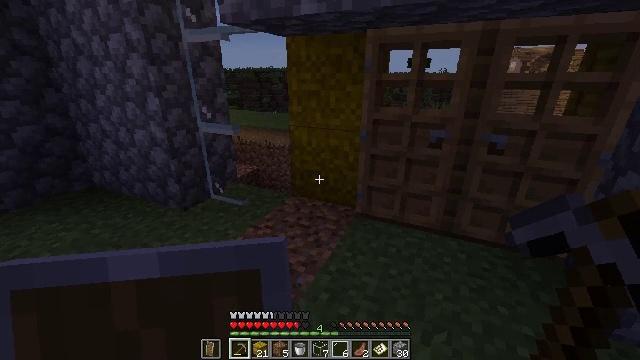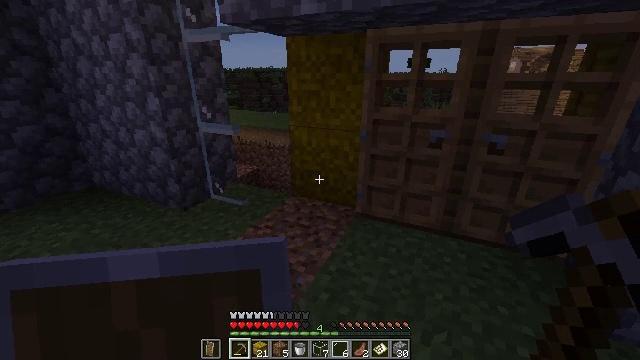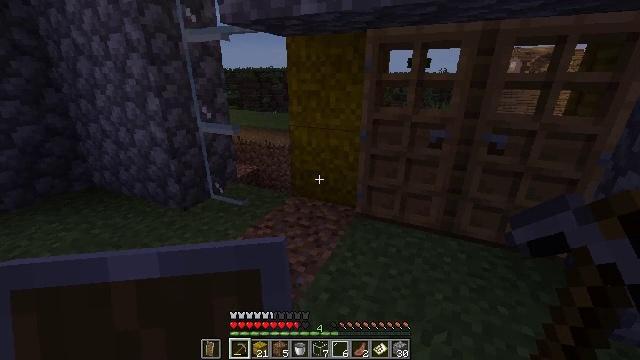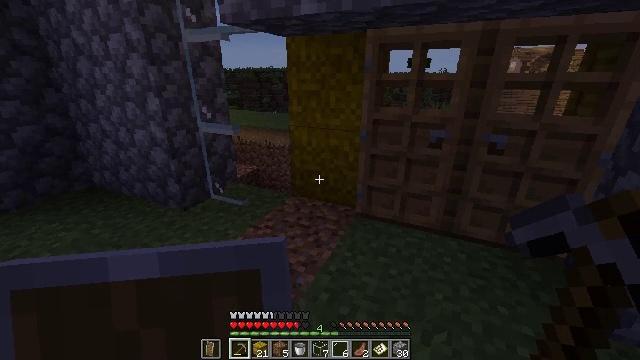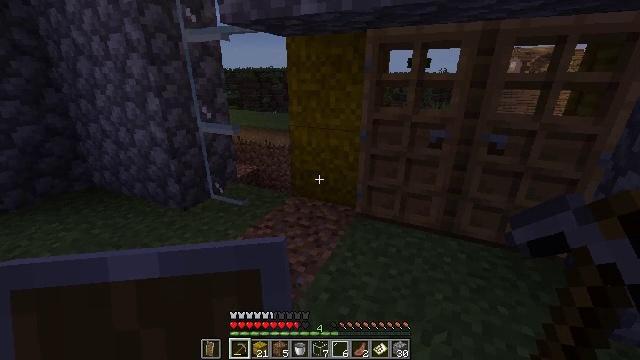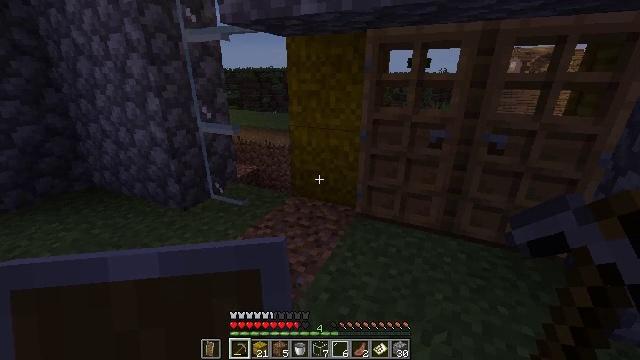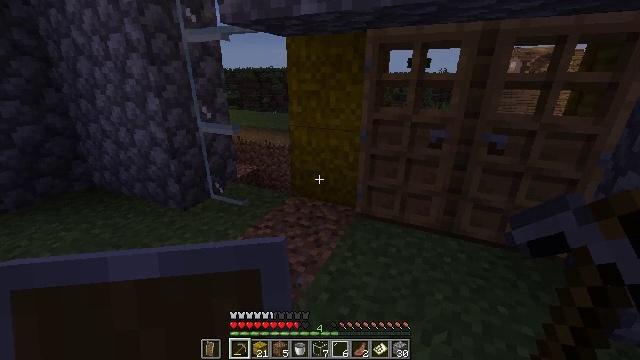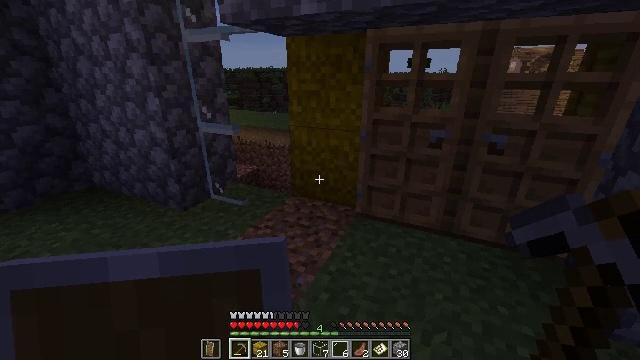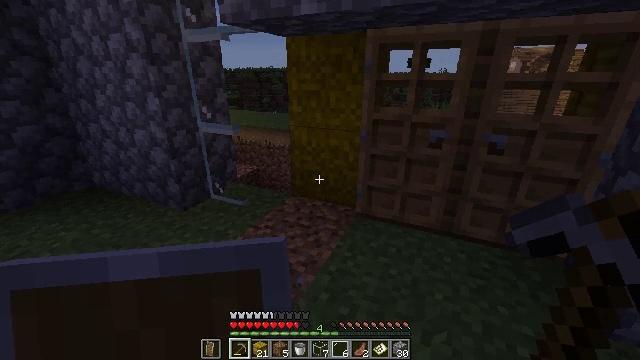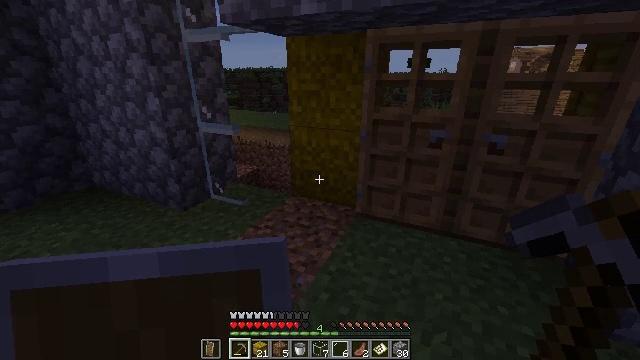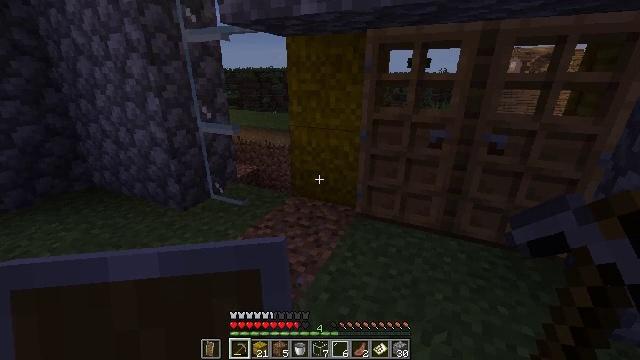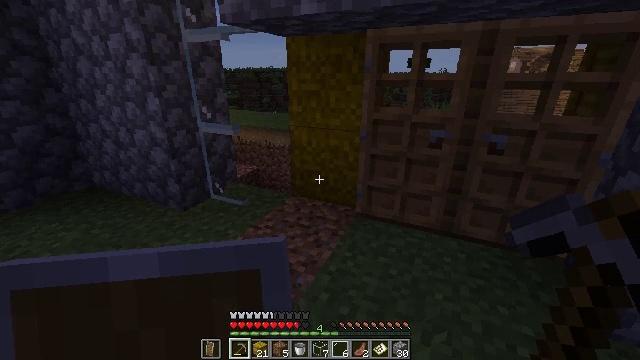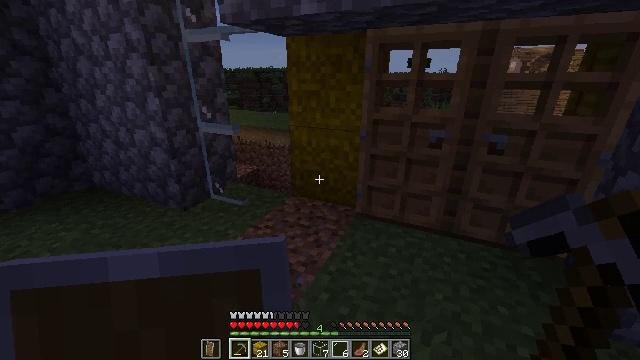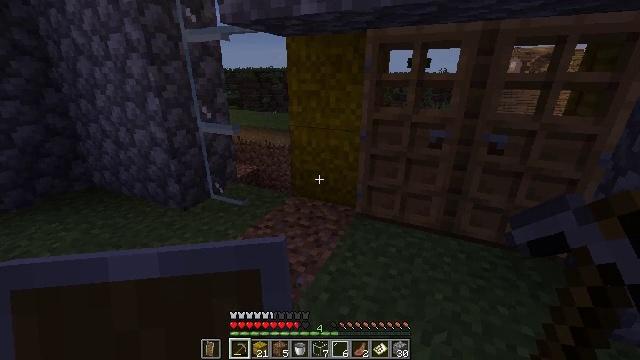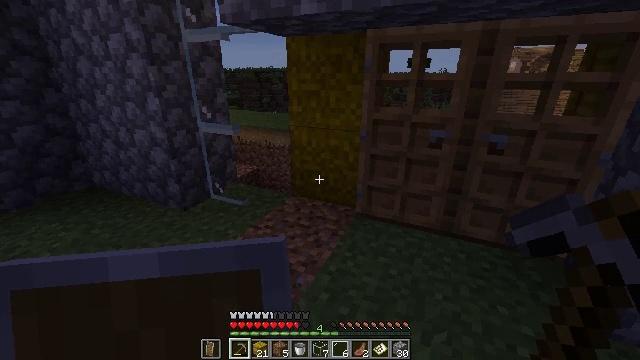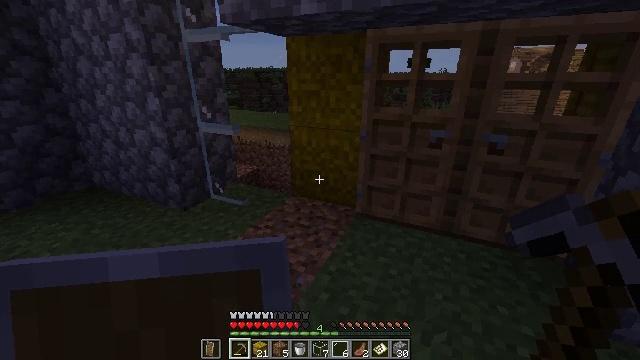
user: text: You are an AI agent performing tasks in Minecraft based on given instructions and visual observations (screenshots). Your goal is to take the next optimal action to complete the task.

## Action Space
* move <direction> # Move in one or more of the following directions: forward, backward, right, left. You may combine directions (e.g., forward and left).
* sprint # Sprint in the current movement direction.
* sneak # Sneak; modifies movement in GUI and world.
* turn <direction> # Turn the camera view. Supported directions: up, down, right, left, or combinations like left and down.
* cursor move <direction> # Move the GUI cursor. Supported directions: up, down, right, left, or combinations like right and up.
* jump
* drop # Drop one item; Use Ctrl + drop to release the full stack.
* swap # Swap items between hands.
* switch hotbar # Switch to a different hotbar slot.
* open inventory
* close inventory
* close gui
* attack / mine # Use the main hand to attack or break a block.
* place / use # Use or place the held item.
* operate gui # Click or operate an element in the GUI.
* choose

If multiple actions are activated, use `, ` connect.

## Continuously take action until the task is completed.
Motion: motion action
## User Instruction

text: Gather hay blocks from the farm.
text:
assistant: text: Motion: no_op
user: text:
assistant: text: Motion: no_op
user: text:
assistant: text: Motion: no_op
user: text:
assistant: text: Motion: no_op
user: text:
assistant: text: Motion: no_op
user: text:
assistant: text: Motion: no_op
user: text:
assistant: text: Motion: no_op
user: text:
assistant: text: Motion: no_op
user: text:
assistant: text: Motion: no_op
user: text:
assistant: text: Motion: no_op
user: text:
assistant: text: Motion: no_op
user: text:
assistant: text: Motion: no_op
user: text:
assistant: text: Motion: no_op
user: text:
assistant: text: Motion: no_op
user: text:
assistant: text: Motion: no_op
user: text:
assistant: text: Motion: no_op
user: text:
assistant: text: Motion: no_op
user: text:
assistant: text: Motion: no_op
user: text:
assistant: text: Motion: attack / mine
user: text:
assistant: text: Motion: attack / mine
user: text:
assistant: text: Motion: attack / mine
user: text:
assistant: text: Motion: attack / mine
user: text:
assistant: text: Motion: attack / mine
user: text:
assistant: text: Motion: attack / mine
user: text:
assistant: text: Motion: attack / mine
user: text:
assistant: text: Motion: attack / mine
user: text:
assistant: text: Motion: attack / mine
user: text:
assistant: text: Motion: attack / mine
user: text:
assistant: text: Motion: attack / mine
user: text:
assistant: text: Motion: attack / mine